Field crop: maize
Growth stage: 2
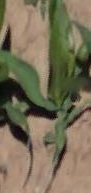
Species: maize